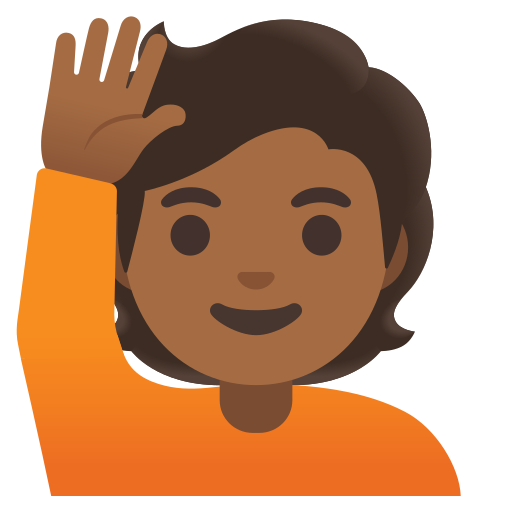
Emoji: 🙋🏾